Question: Calculate the area of the minimum circumscribed circle of all polygons in the graph, and keep the result as an integer
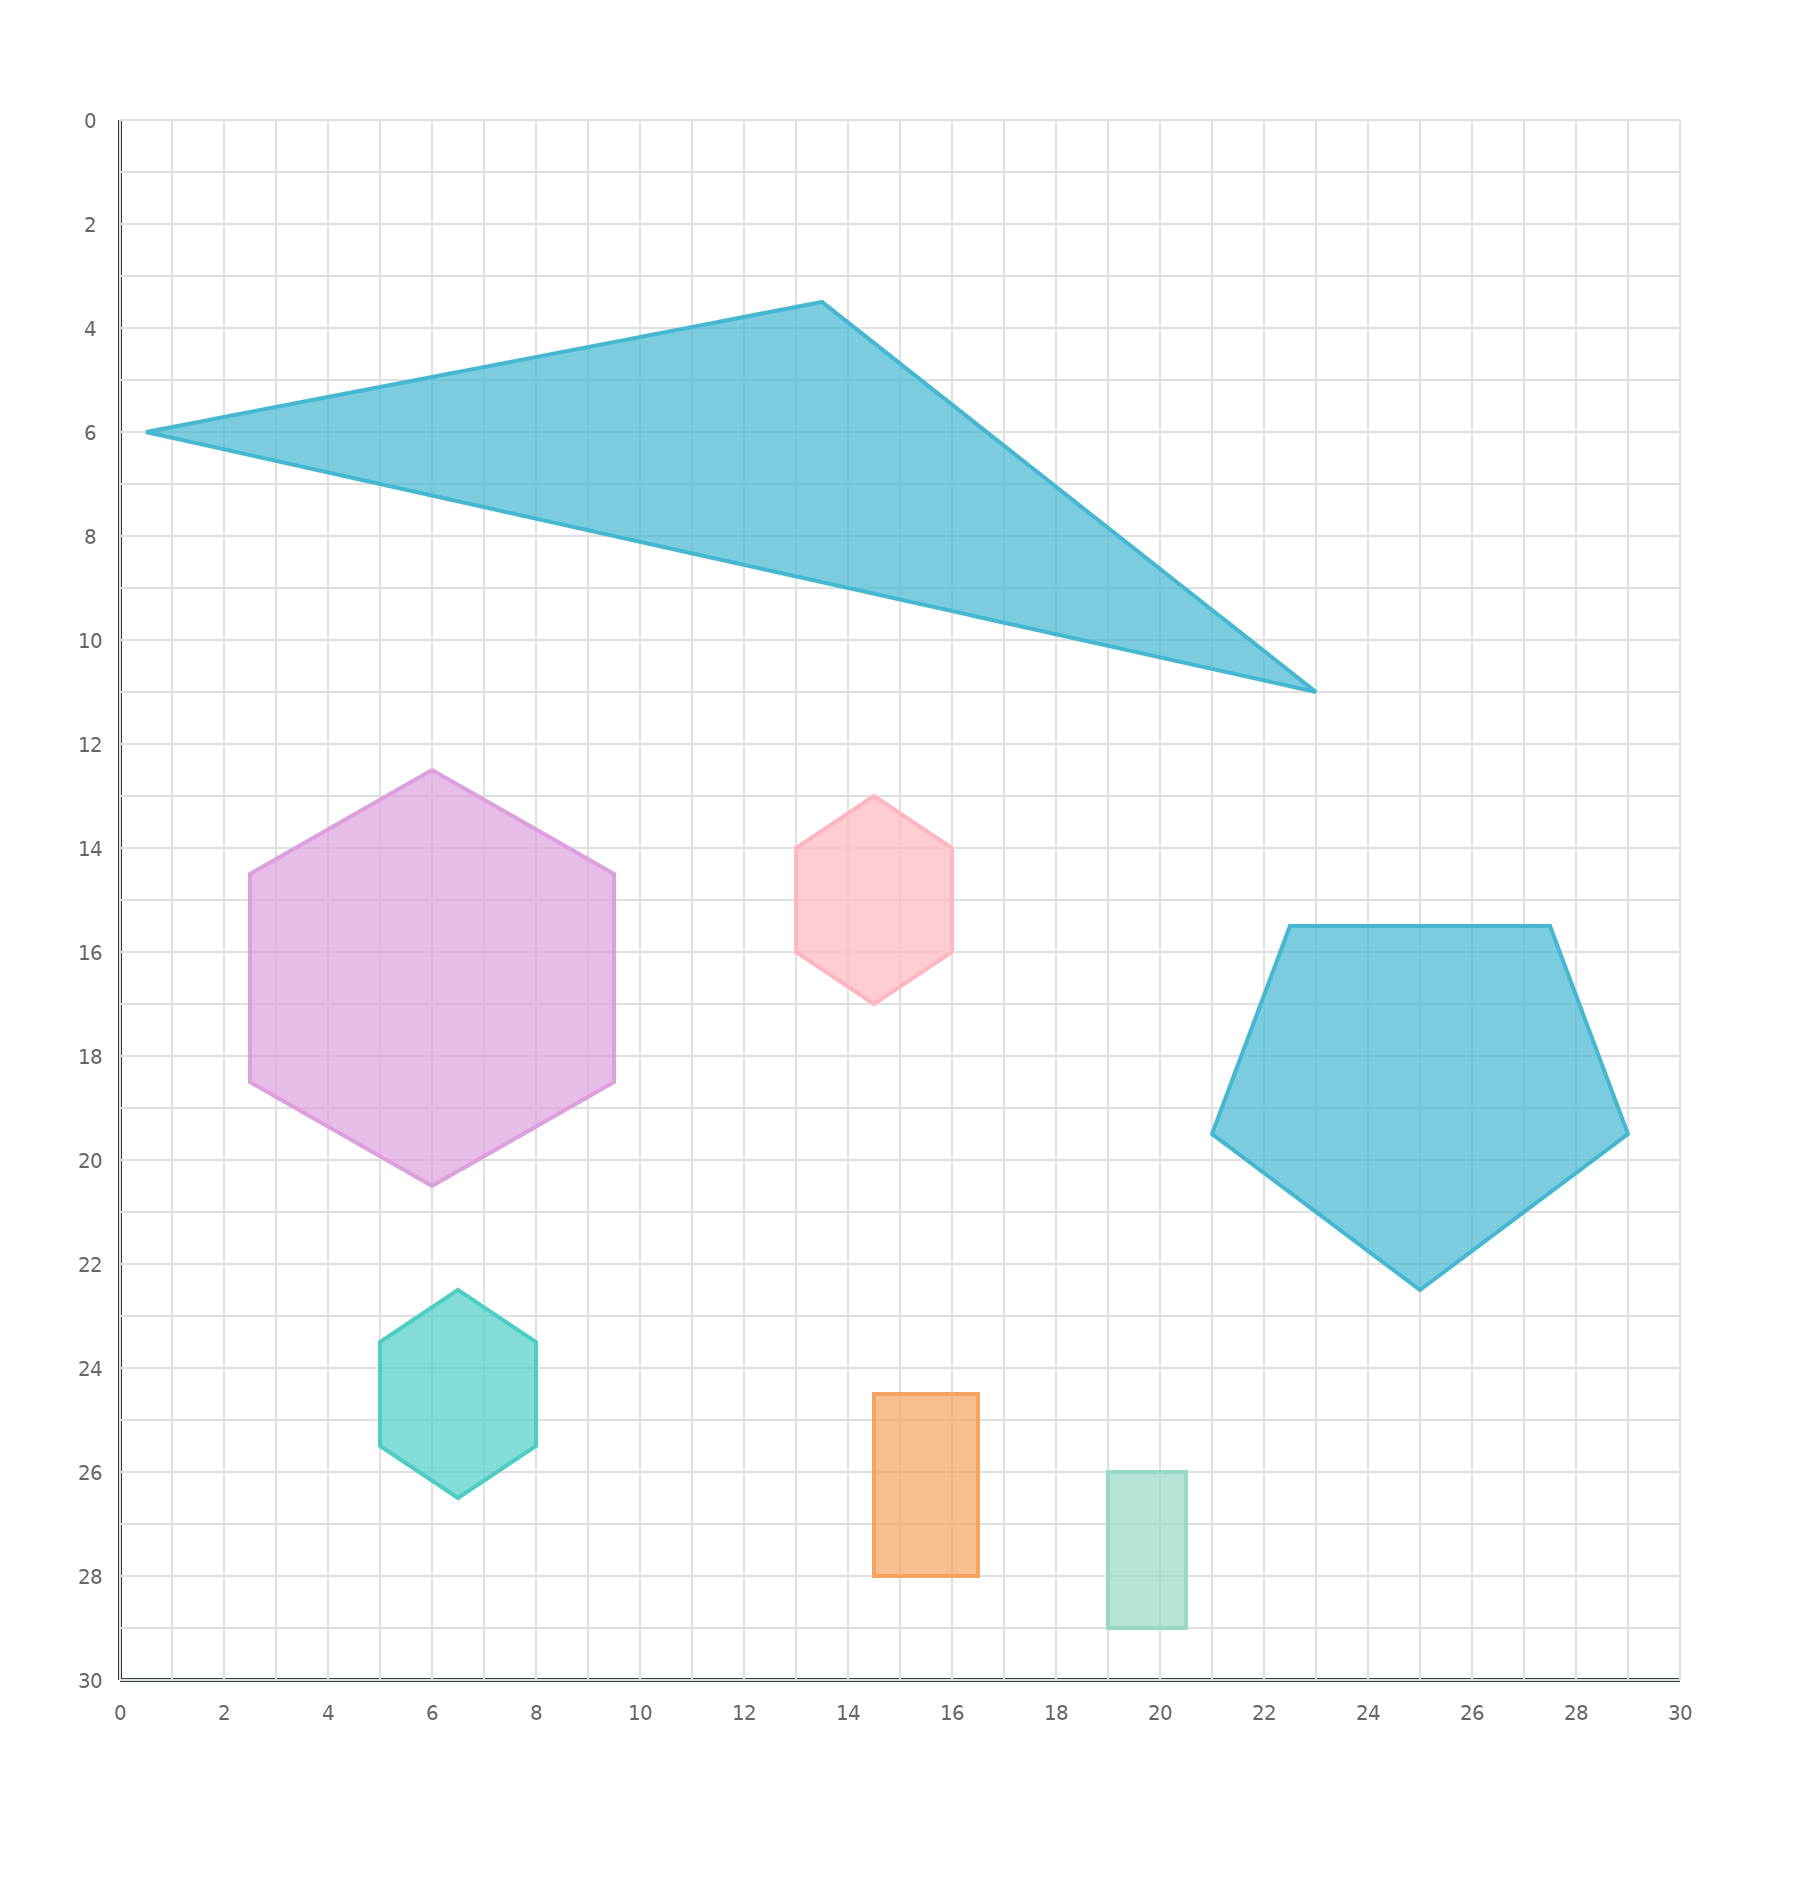
Answer: 793